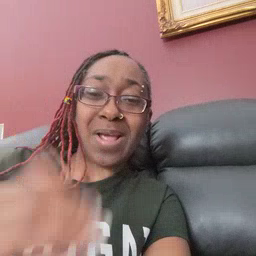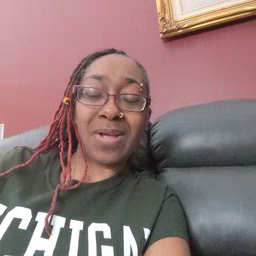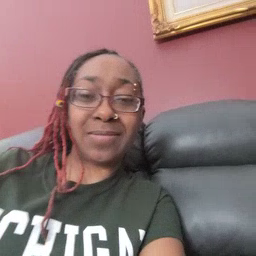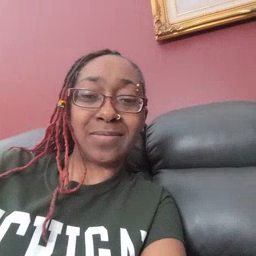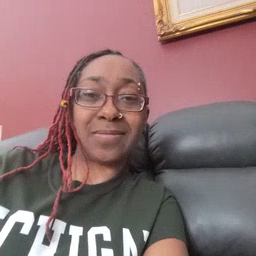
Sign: wait